Interaction volume radius: 5 \u00c5
Interaction volume height: 30 \u00c5
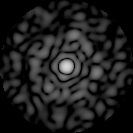
Disorder parameter: 0.7994